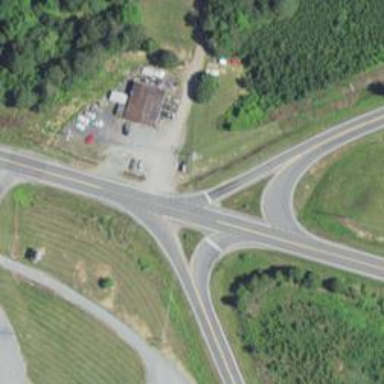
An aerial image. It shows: Trunk_link highway with cloverleaf junction.